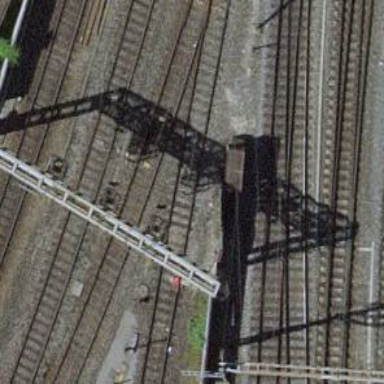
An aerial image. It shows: Railway signal.